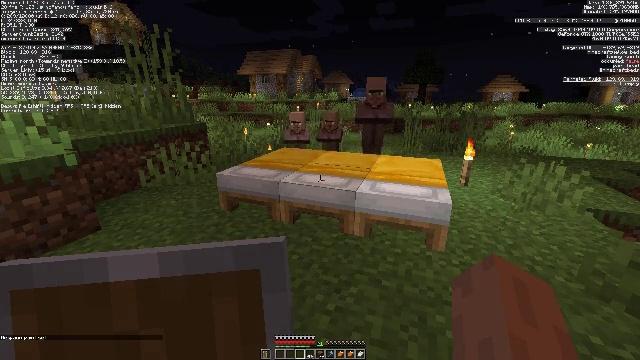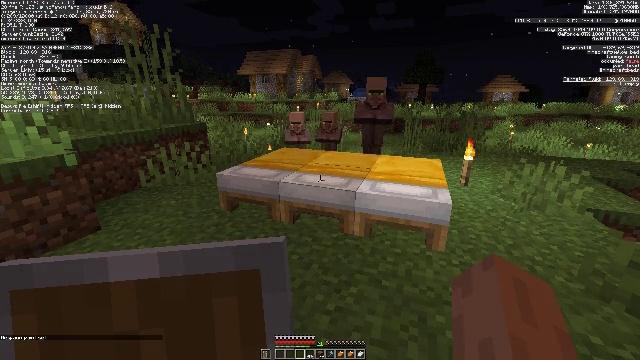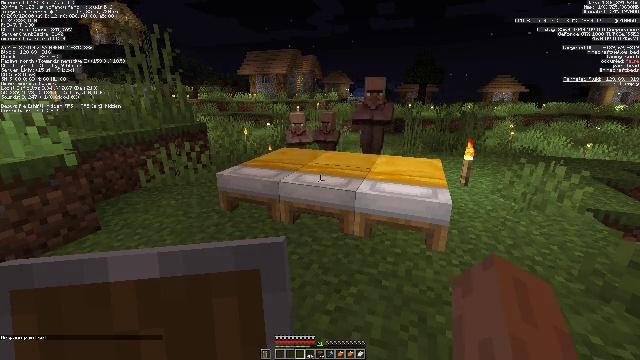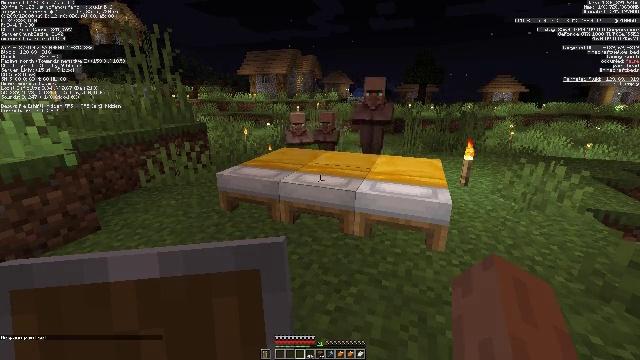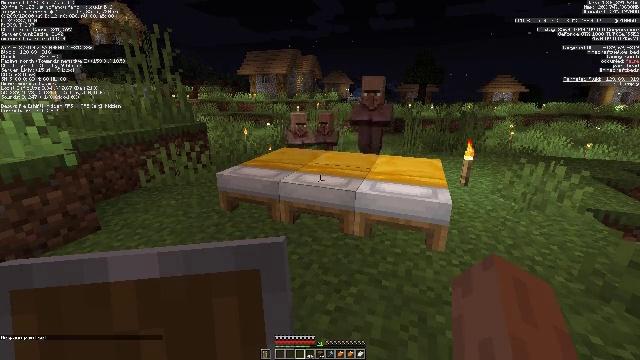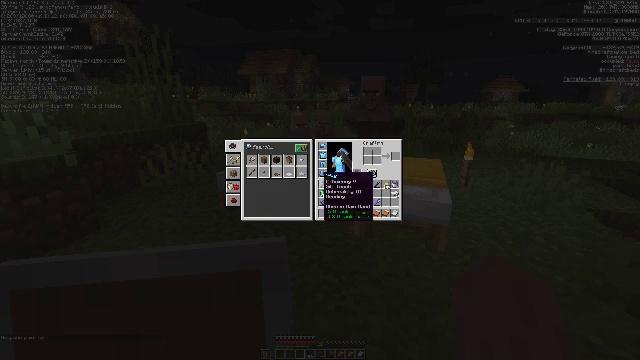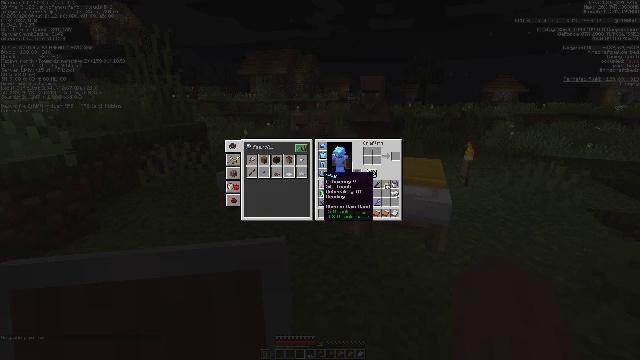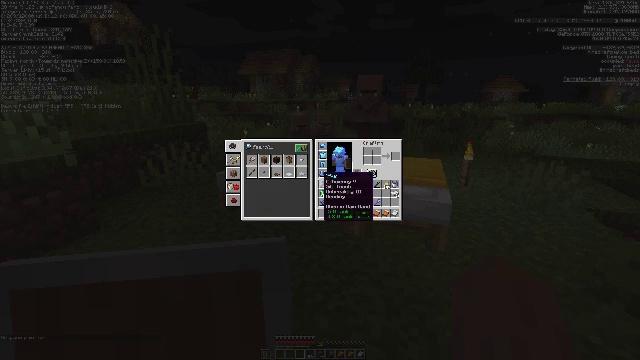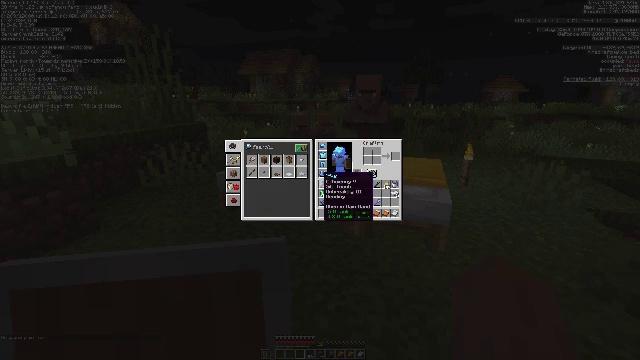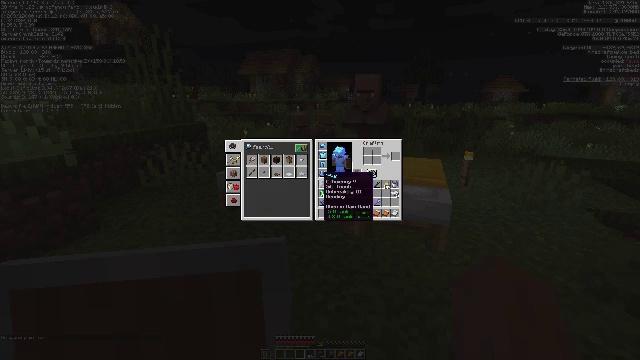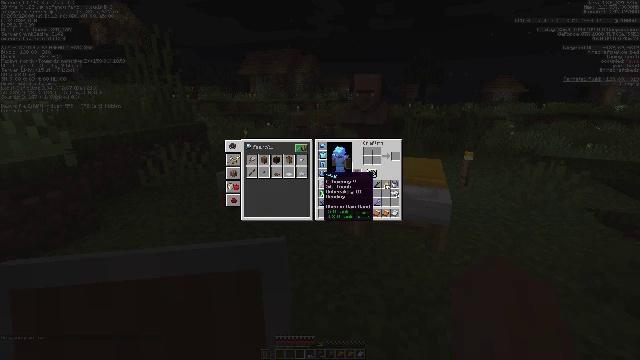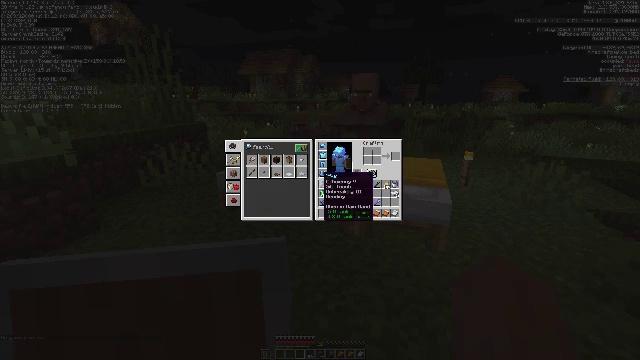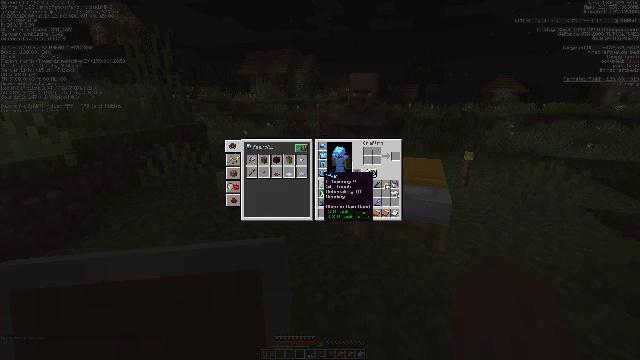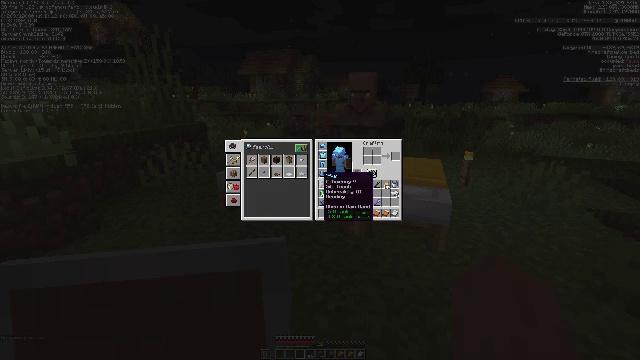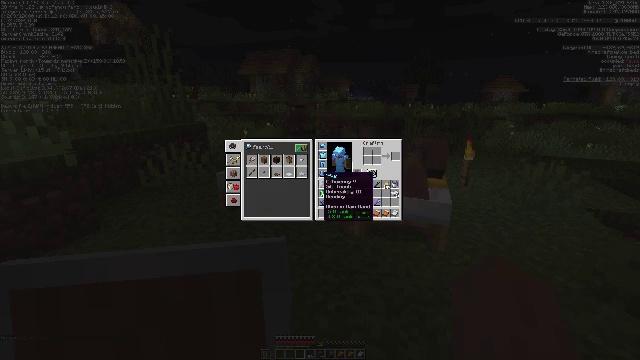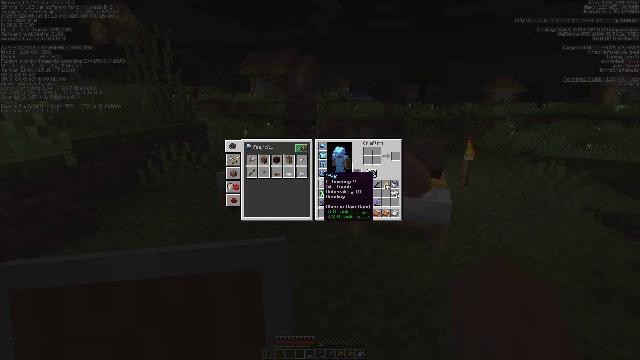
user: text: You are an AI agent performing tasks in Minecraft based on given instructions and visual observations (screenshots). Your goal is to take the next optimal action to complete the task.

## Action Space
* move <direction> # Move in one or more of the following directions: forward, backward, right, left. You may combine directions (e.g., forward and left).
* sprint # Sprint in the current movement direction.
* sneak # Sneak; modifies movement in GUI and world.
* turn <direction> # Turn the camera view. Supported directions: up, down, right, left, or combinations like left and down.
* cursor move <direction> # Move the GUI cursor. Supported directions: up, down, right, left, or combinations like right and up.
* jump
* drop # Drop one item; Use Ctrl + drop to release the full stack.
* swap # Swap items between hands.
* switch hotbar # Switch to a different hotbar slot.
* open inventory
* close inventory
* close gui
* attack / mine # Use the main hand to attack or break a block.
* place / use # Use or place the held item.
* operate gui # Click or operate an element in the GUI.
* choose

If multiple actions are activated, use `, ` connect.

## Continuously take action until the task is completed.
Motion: motion action
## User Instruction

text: Mine the yellow bed to pick it up.
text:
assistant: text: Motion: no_op
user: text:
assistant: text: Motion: no_op
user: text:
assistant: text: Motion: no_op
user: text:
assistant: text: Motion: no_op
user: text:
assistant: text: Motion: open inventory
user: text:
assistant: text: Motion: open inventory
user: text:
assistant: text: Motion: open inventory
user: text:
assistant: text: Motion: open inventory
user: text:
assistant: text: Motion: no_op
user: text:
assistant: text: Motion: no_op
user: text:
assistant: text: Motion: no_op
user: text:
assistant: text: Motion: no_op
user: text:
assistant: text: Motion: no_op
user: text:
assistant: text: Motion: no_op
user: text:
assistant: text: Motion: no_op
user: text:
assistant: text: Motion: no_op
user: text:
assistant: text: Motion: no_op
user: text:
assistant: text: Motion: no_op
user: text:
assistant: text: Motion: no_op
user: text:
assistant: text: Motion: close inventory
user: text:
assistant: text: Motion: close inventory
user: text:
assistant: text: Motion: close inventory
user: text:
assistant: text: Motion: no_op
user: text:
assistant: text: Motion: no_op
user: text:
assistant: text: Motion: no_op
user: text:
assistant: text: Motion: no_op
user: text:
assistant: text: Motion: no_op
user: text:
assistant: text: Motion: no_op
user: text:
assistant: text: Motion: no_op
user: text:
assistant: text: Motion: no_op